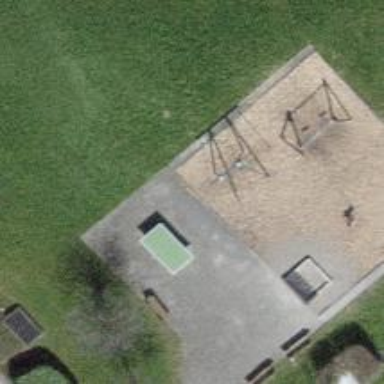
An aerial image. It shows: Playground.